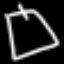
Label: square